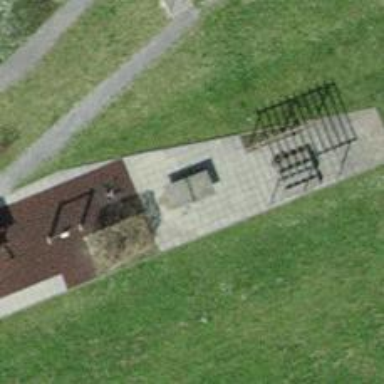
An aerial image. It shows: Playground area for leisure activities on the land.